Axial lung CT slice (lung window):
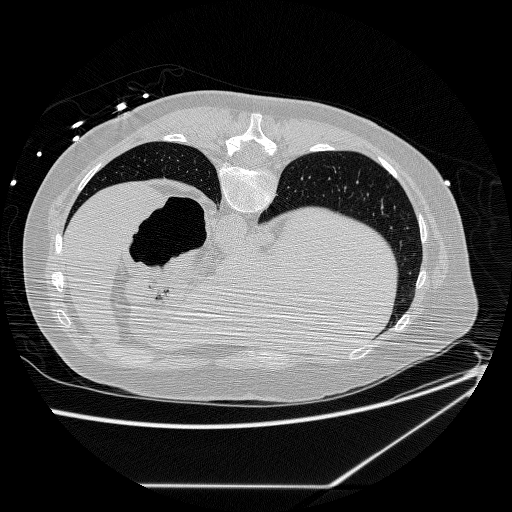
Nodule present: no